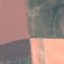
Land use / land cover class: AnnualCrop